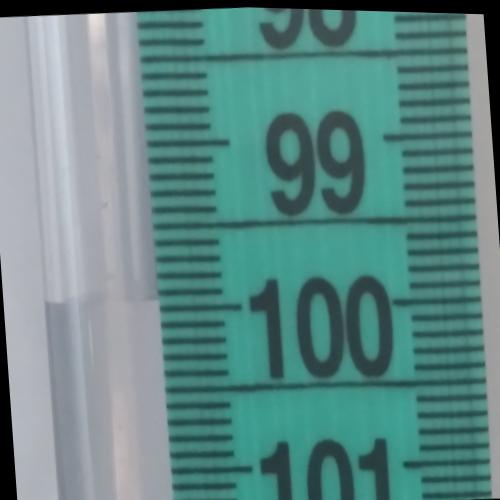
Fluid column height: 100.0 cm